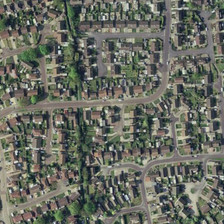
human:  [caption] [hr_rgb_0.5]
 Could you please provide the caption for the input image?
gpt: many buildings and green trees are in a dense residential area .

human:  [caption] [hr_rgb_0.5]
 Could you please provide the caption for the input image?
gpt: many buildings and green trees are in a dense residential area .

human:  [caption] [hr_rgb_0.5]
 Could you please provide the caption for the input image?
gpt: many buildings and green trees are in a dense residential area .

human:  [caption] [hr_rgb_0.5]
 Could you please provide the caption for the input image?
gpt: many buildings and green trees are in a dense residential area .

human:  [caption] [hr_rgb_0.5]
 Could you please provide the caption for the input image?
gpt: many buildings and green trees are in a dense residential area .